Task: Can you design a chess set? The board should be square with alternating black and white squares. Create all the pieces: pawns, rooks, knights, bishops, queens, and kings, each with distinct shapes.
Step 2739:
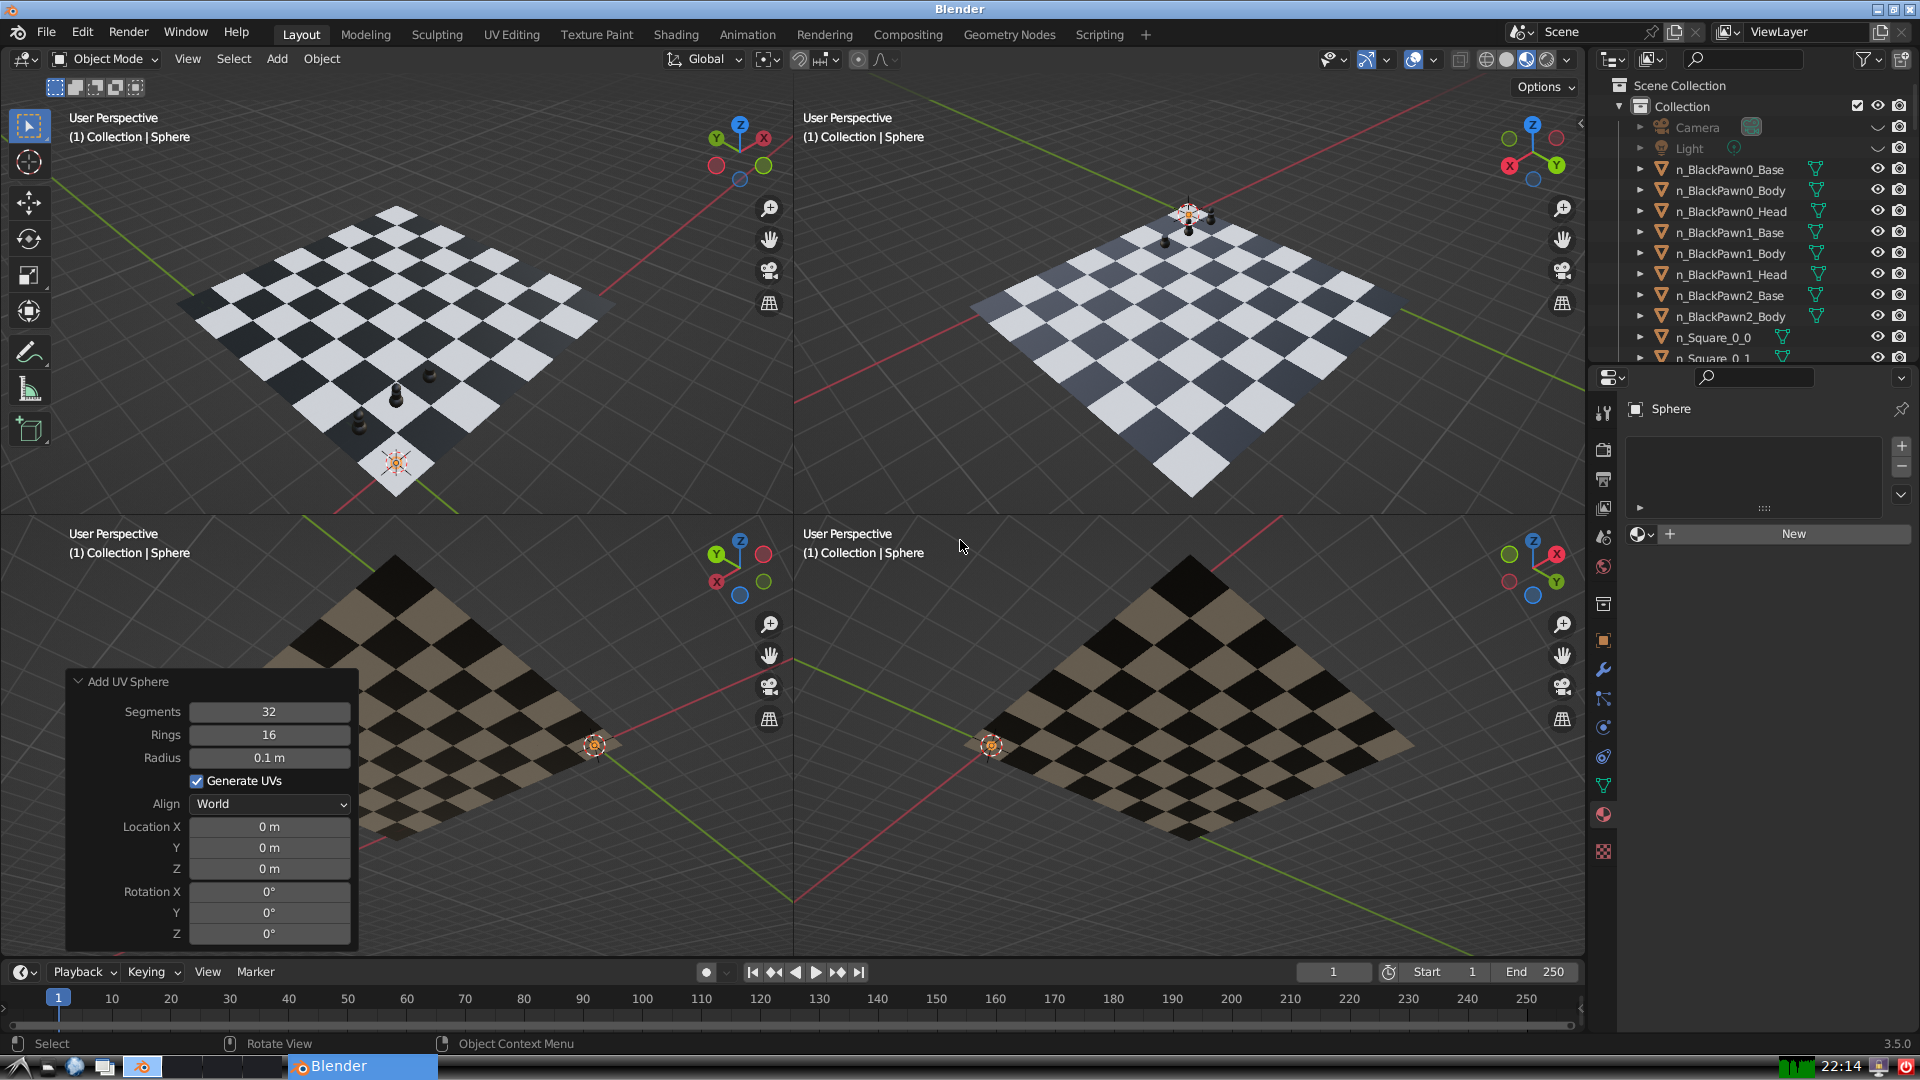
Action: {"key_press": ['Ctrl, Home']}